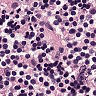
Metastatic tissue present: no